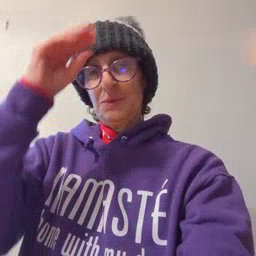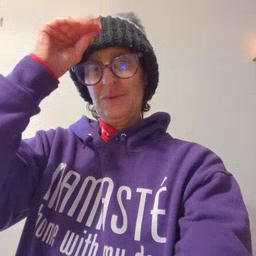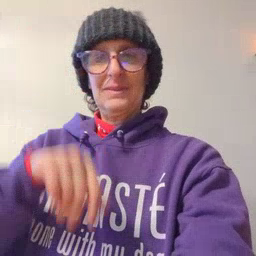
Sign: boy